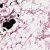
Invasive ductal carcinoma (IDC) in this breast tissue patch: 0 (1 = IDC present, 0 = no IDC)